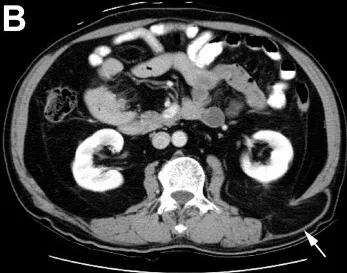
Physical examination and computed tomography findings on admission. (B) Abdominal computed tomography demonstrating retroperitoneal fat protruding through the superior lumbar triangle (arrow).
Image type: radiology (ct)